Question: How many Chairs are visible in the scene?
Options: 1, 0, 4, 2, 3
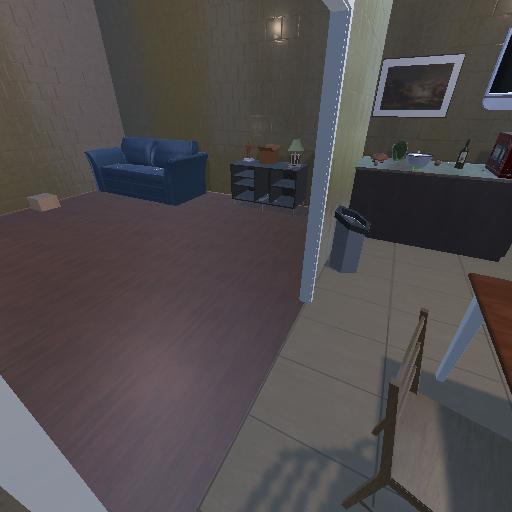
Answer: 1